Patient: sex M, age 71
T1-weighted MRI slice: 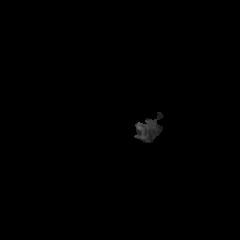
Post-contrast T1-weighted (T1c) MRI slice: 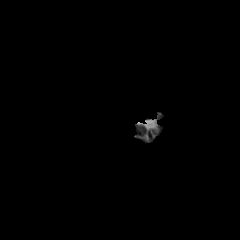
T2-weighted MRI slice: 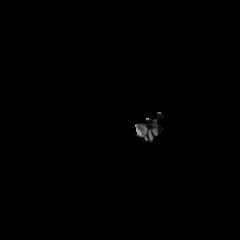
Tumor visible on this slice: no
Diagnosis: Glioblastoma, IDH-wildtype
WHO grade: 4